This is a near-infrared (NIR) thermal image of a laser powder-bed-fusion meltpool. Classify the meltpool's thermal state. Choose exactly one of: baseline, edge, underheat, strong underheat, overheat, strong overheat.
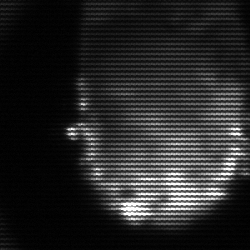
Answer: baseline